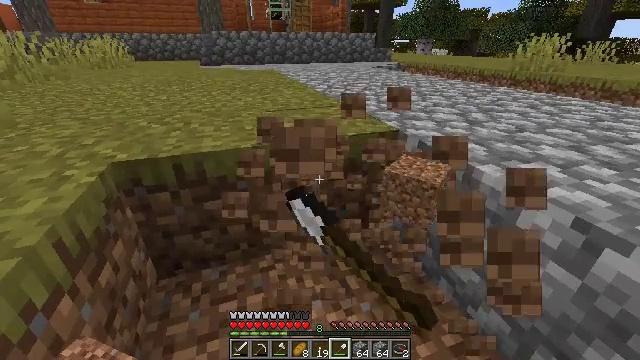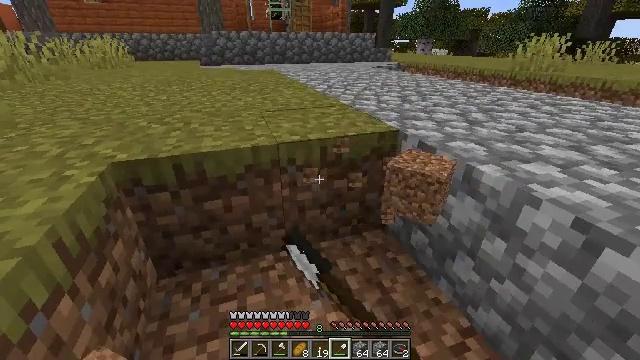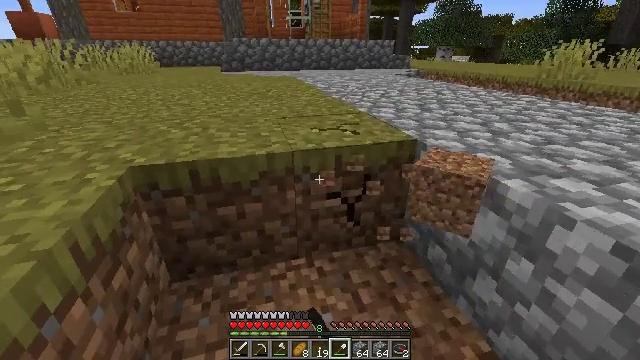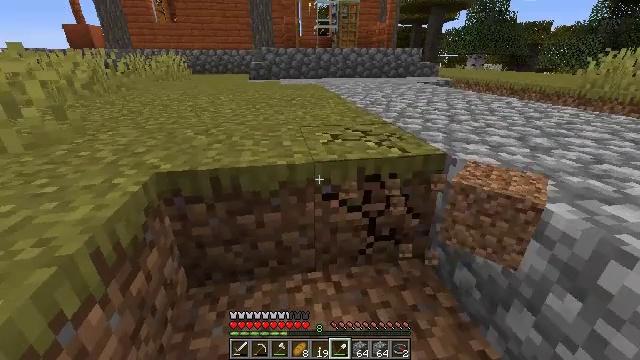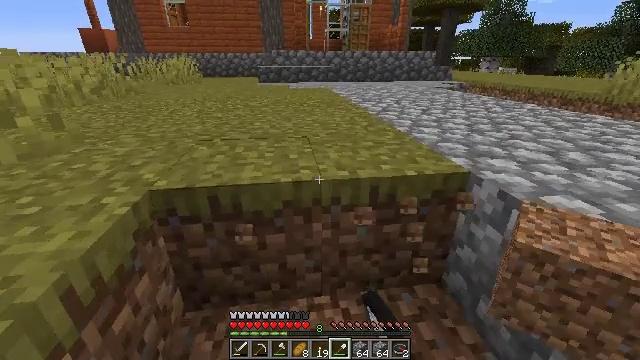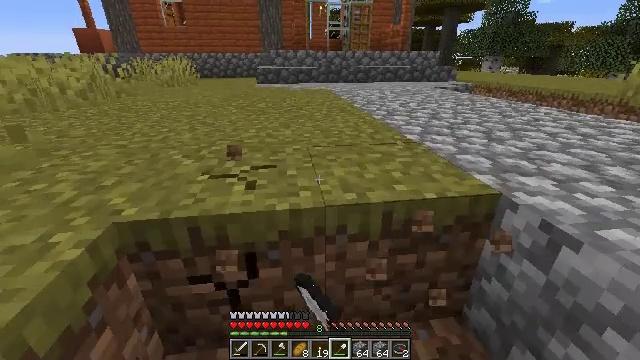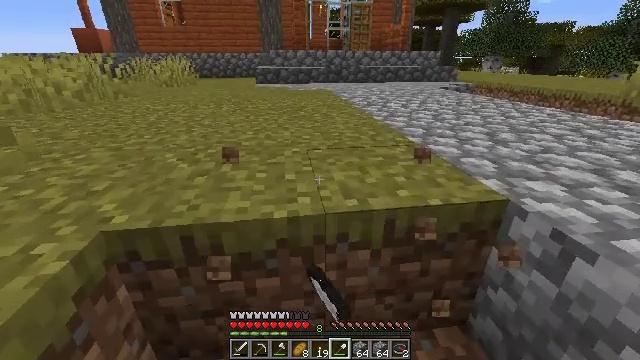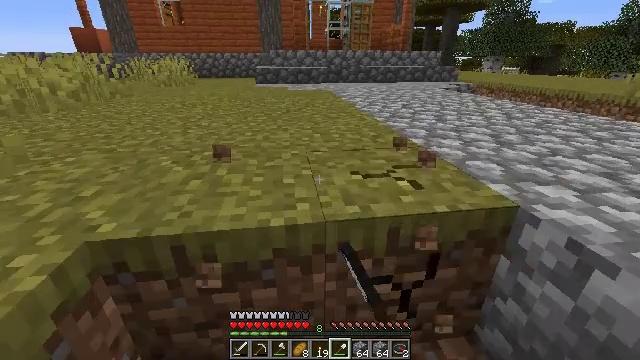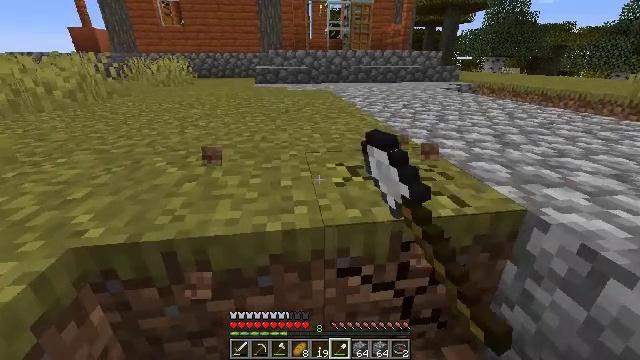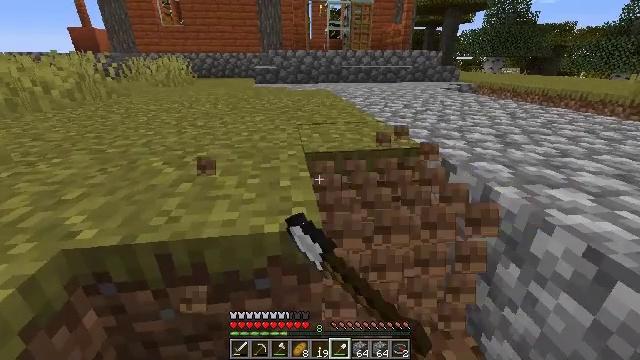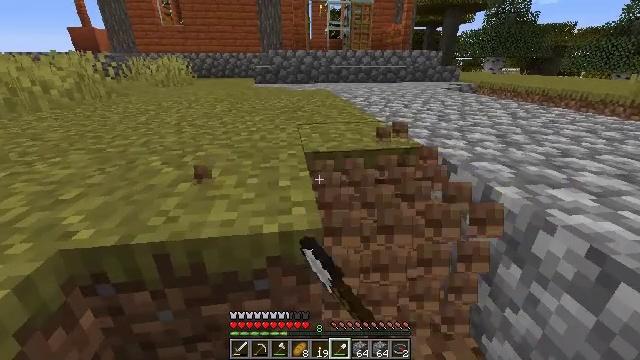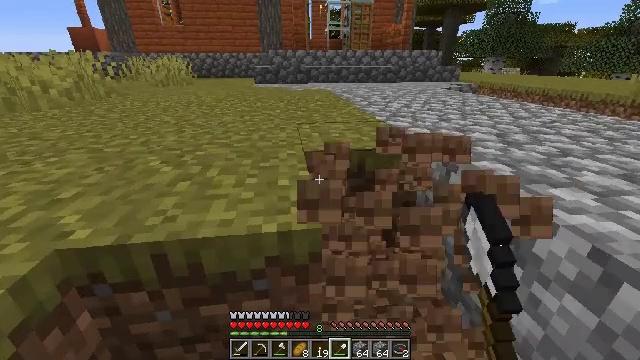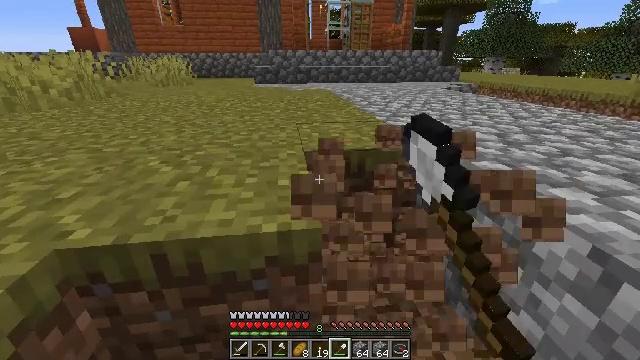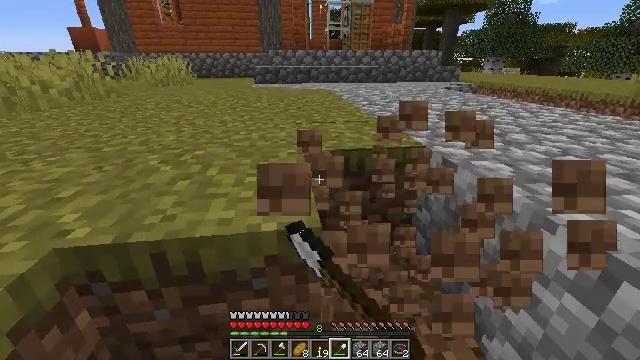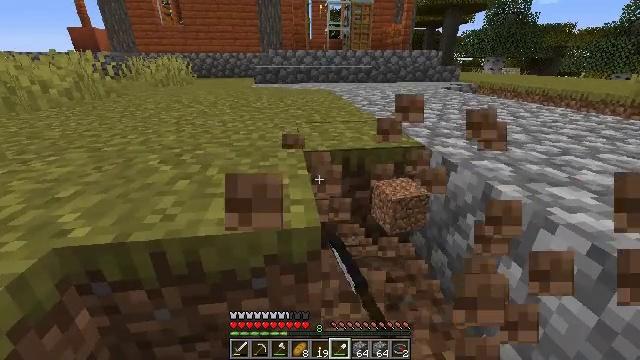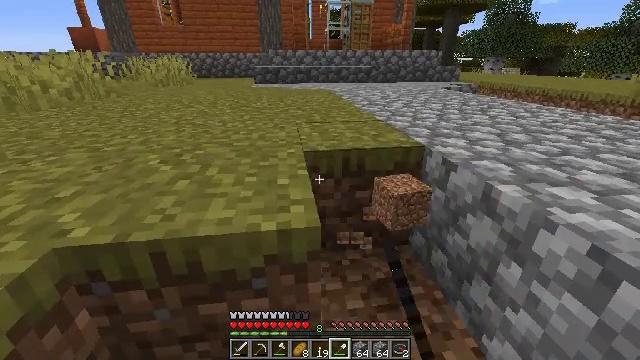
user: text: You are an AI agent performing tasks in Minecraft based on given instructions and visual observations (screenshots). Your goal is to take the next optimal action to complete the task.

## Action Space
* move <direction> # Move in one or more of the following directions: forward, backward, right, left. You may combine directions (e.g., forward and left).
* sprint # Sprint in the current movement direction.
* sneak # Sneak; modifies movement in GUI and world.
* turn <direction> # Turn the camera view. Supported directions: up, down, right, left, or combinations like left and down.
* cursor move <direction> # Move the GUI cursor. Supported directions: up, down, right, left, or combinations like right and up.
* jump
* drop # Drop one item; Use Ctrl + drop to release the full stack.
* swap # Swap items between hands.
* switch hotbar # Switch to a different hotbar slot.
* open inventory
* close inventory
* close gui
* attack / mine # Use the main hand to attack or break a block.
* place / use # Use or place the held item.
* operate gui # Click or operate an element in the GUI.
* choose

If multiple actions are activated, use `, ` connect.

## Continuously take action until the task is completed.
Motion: motion action
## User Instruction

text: Collect the grass block using a shovel.
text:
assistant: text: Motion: attack / mine
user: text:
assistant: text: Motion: move forward, turn left and up, attack / mine
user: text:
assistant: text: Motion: move forward, turn left and up, attack / mine
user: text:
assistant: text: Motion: move forward, turn left, attack / mine
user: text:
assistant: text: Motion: move forward, attack / mine
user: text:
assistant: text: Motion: attack / mine
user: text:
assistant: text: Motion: attack / mine
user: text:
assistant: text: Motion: attack / mine
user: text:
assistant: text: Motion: attack / mine
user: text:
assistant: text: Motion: attack / mine
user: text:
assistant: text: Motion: attack / mine
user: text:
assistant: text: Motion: attack / mine
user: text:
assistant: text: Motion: attack / mine
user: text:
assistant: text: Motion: attack / mine
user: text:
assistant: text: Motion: attack / mine
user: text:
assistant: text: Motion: turn left, attack / mine
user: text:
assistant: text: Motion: turn left, attack / mine
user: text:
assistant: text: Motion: turn left, attack / mine
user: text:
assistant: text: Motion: turn left, attack / mine
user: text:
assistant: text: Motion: attack / mine
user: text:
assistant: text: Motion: attack / mine
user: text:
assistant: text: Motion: attack / mine
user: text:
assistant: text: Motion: attack / mine
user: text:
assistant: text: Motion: move forward, attack / mine
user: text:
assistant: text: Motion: move forward, attack / mine
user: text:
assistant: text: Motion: move forward, attack / mine
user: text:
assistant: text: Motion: move forward, turn right and up, attack / mine
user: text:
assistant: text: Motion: turn right and up, attack / mine
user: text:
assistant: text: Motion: attack / mine
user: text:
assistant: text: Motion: attack / mine